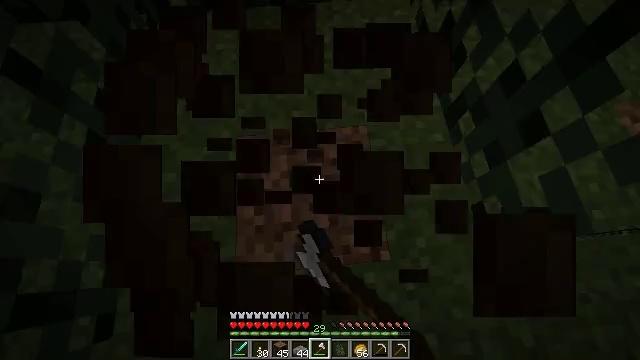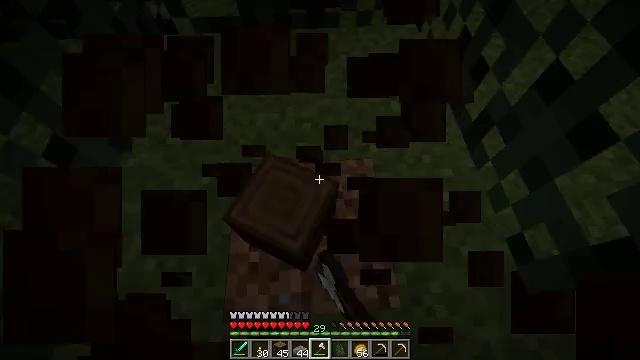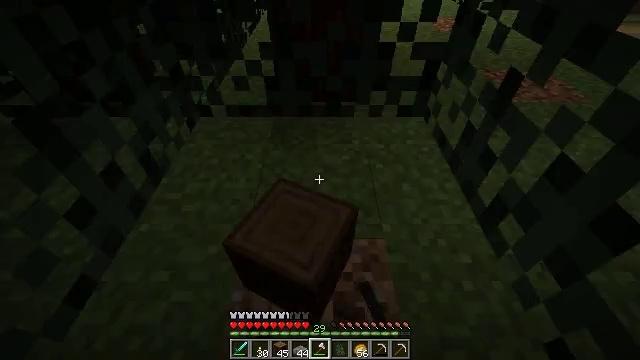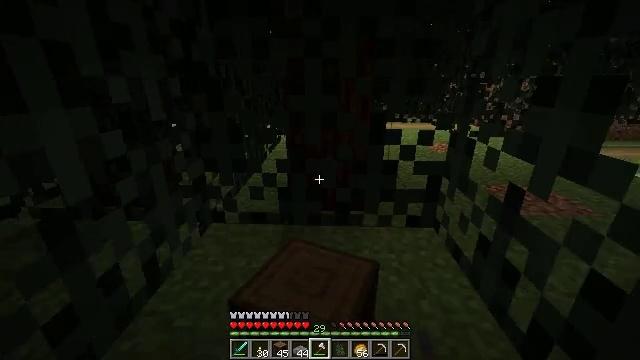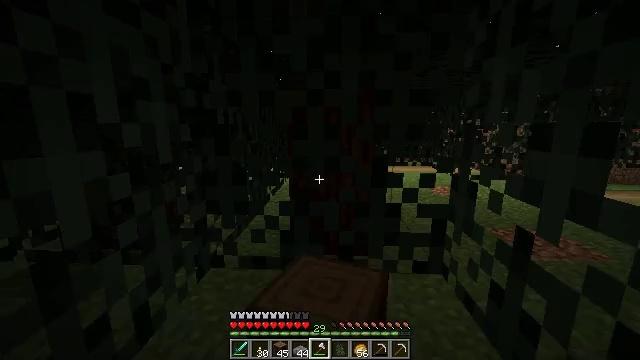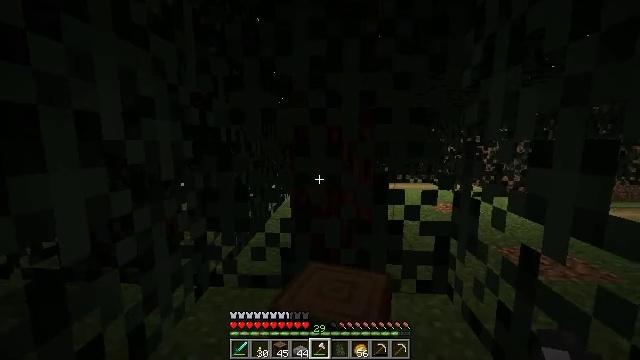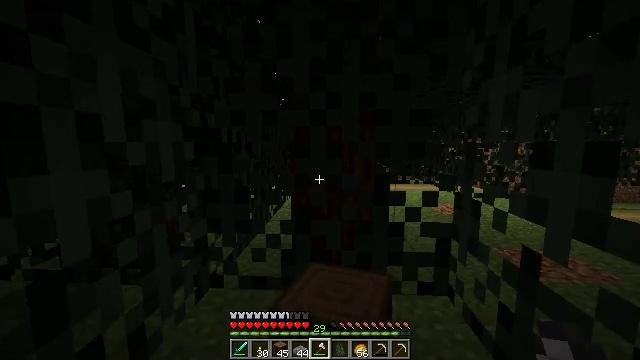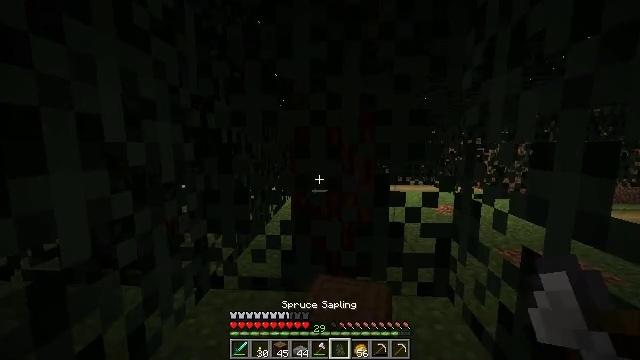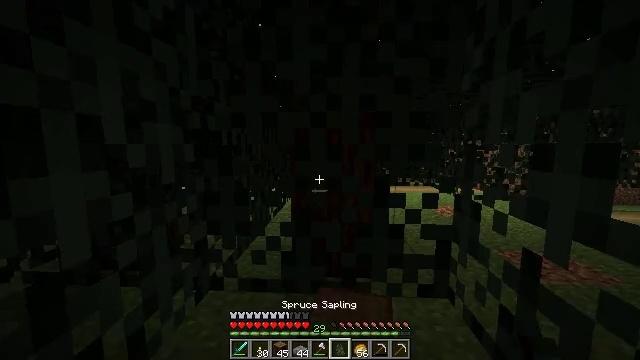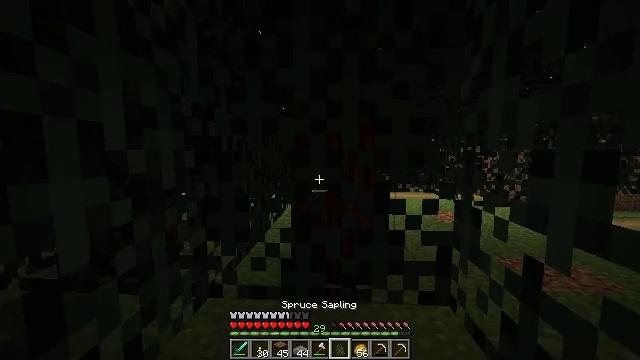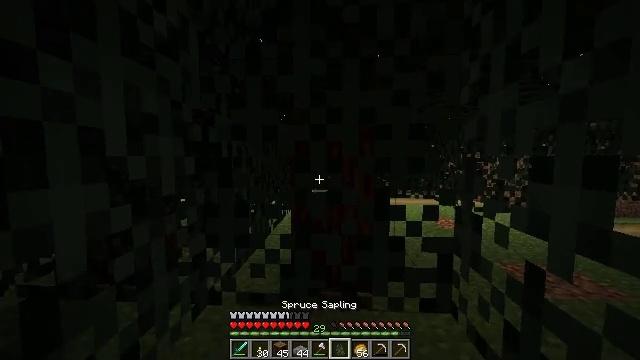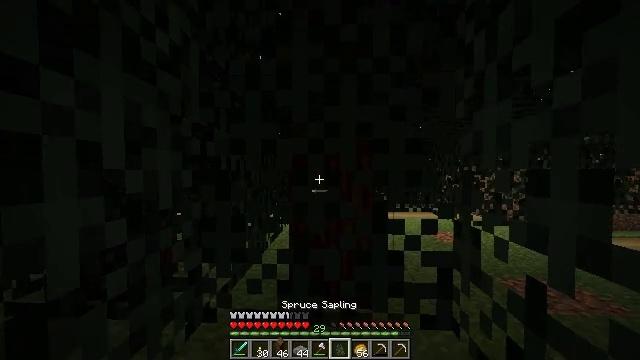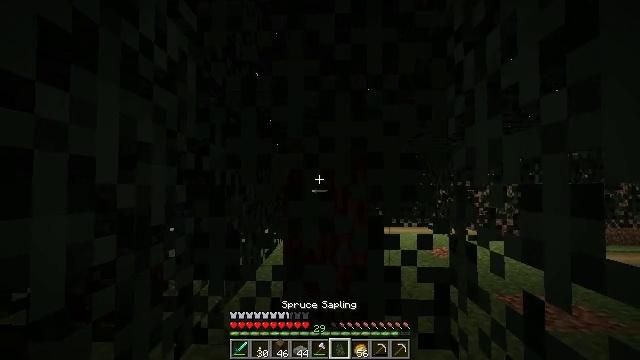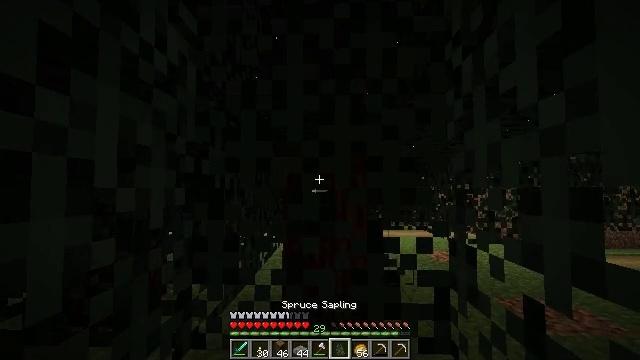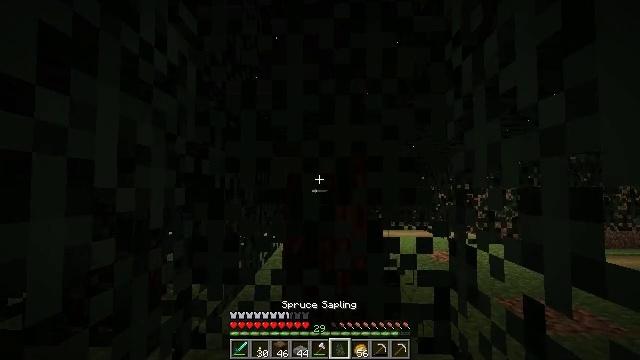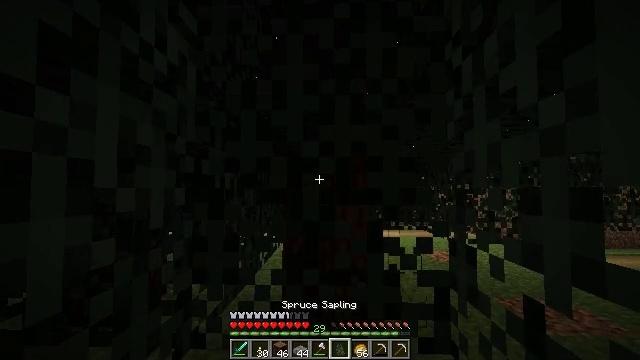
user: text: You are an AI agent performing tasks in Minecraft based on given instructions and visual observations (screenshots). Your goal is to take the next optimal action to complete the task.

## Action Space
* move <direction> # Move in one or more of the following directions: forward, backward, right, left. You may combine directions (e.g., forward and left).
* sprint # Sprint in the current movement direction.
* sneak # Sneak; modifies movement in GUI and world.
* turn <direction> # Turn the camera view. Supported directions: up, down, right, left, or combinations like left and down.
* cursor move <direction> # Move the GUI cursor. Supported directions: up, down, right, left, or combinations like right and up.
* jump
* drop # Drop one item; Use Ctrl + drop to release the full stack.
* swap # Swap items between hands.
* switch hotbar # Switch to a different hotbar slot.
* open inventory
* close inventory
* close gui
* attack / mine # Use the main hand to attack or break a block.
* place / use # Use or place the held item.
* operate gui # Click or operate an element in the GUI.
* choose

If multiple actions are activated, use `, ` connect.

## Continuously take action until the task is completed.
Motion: motion action
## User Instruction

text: Destroy the spruce leaves to get sticks and saplings.
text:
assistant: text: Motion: turn left and up, attack / mine
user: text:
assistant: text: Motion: turn left and up
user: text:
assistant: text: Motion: turn left and up
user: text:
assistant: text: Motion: turn up
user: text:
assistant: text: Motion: turn up
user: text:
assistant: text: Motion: no_op
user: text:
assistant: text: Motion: no_op
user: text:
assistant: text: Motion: no_op
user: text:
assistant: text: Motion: turn up
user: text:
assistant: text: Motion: turn up
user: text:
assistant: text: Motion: turn up
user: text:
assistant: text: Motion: turn right and up
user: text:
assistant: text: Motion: attack / mine
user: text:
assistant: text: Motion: attack / mine
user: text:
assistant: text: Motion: attack / mine
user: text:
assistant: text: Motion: attack / mine
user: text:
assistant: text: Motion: attack / mine
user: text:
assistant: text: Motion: attack / mine
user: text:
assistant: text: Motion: attack / mine
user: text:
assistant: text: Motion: attack / mine
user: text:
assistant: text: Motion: attack / mine
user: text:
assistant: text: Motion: attack / mine
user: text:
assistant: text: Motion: attack / mine